Aerial crown-view tile of a tropical tree (Barro Colorado Island, Panama), acquired 20250616:
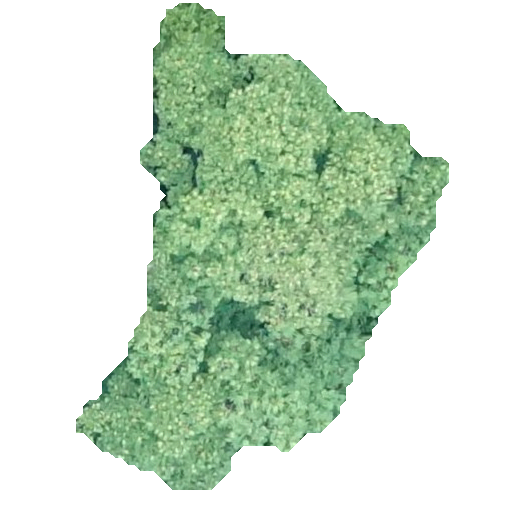
Species: Dipteryx oleifera
GBIF accepted scientific name: Dipteryx oleifera
Crown area: 146.941 m²